Question: I got the following script from <URL>:
'''
// Deletes rows in the active spreadsheet that contain 'Yes' in column A
function readRows() {
var sheet = SpreadsheetApp.getActiveSheet();
var rows = sheet.getDataRange();
var numRows = rows.getNumRows();
var values = rows.getValues();
var rowsDeleted = 0;
for (var i = 0; i <= numRows - 1; i++) {
var row = values[i];
if (row[0] == 'Yes') {
sheet.deleteRow((parseInt(i)+1) - rowsDeleted);
rowsDeleted++;
}
}
}
'''
The script works well, but I would like to make a change to it, instead of calling '.deleteRow()' I want to use '.hideRow()' instead.
Because the '.hideRow()' method only accepts a range as far as I understand, I'm getting the following error:

How do I modify this script so that it hides the row instead of deleting them?
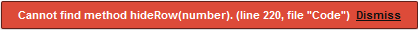
Answer: there are different hideRow / s () methods, <URL>.
your code can be simplified like this :
'''
function hideRowsWithYes() {
var sheet = SpreadsheetApp.getActiveSheet();
var values = sheet.getDataRange().getValues();
for (var i = 0; i < values.length; i++) {
if (values[i][0] == 'Yes') {
sheet.hideRows(1+i);
}
}
}
'''
As usual, autocomplete makes the job easier...
<URL>
---
## Edit following comment :
to unhide row we don't have a simple method with row index so we need to define the range... code goes like this ('i' has a '+1' because values is an array that starts from 0 while 'sheets' are indexed from 1)
'''
function unHideRows() {
var sheet = SpreadsheetApp.getActiveSheet();
var values = sheet.getDataRange().getValues();
var row;
var maxCol = sheet.getMaxColumns();
for (var i = 0; i < values.length; i++) {
if (values[i][0] == 'Yes') {
row = sheet.getRange(1+i, 1, 1, maxCol);
sheet.unhideRow(row);
}
}
}
'''